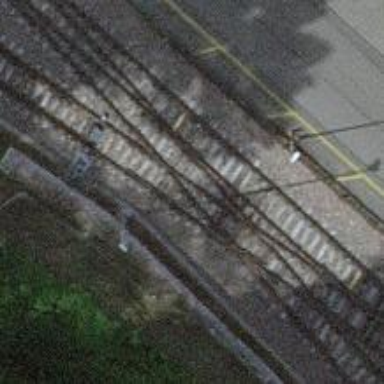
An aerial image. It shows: Railway crossing.